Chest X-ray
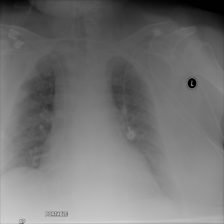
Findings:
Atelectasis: negative
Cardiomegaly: negative
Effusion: negative
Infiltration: negative
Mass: negative
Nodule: negative
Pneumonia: negative
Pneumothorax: negative
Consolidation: negative
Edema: negative
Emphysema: negative
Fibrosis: negative
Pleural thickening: negative
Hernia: negative